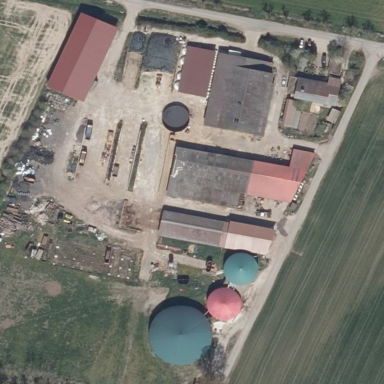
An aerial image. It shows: Farmyard area.